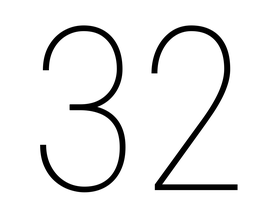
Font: Roboto_Condensed_Thin